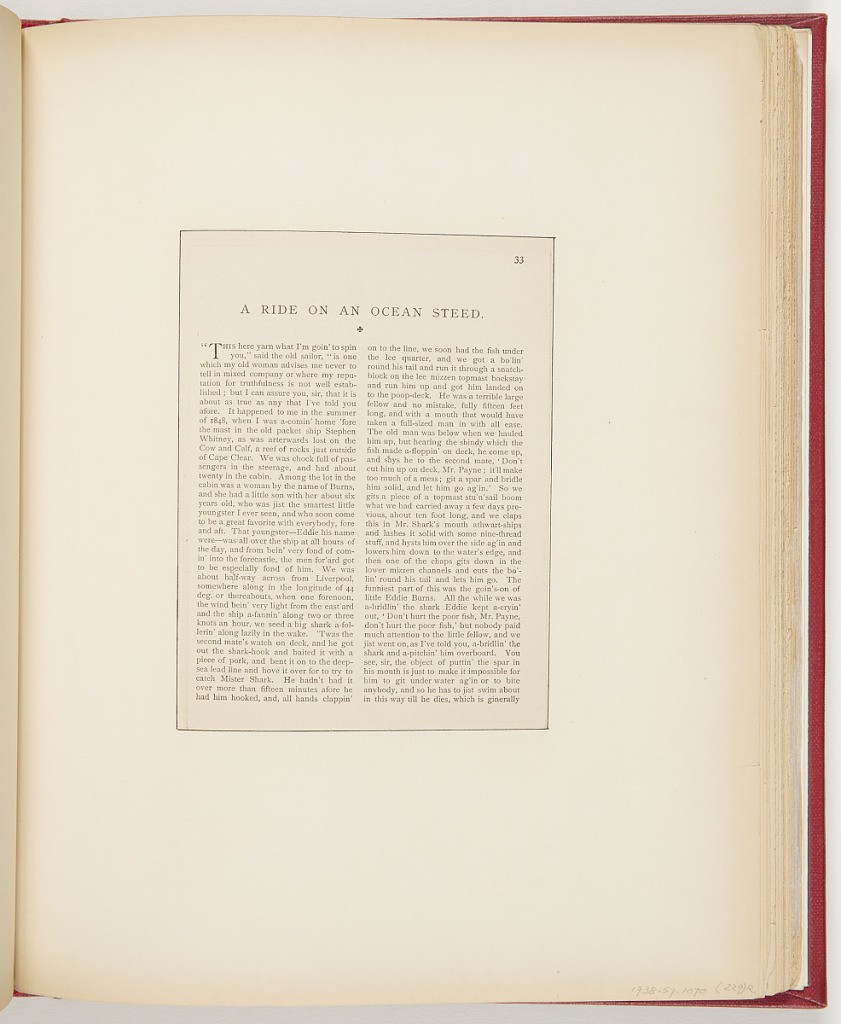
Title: A Ride on an Ocean Steed
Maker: Frederick Stuart Church, American, 1842–1924
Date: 1878
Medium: Printed in black ink on paper
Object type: Ephemera
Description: Short story from "Archibald the Cat," about a sailor and a young passenger.